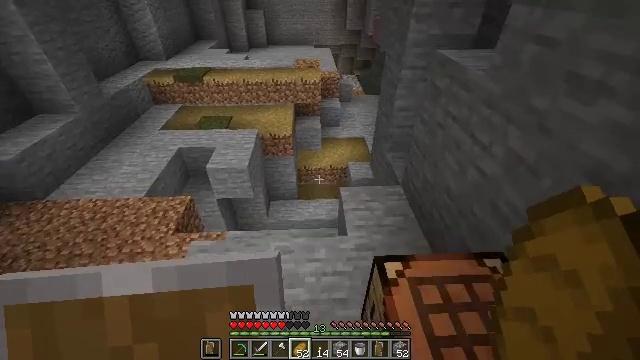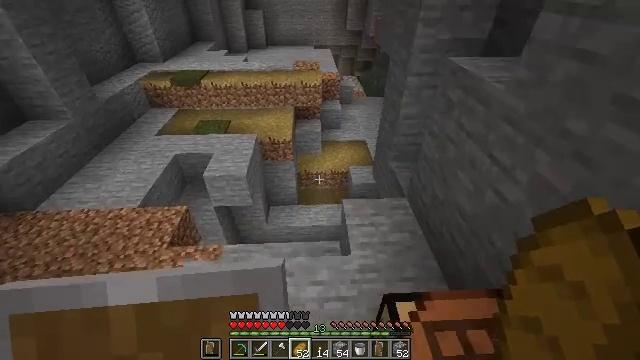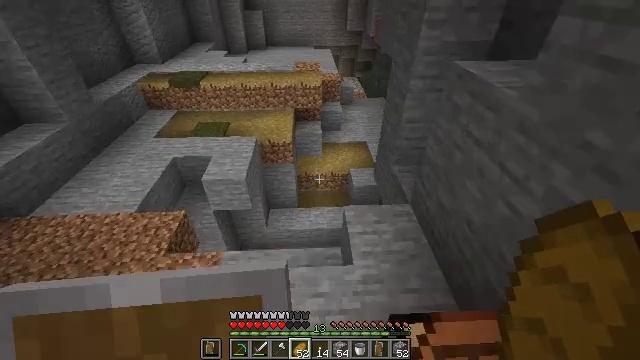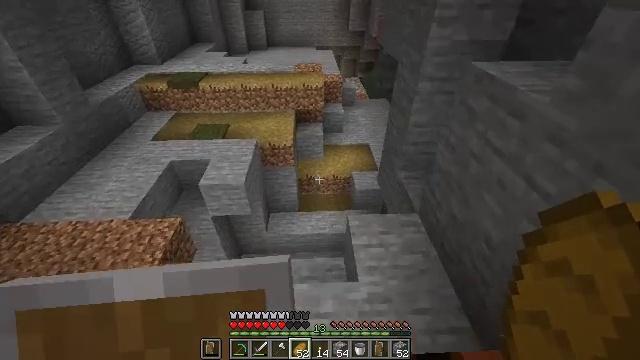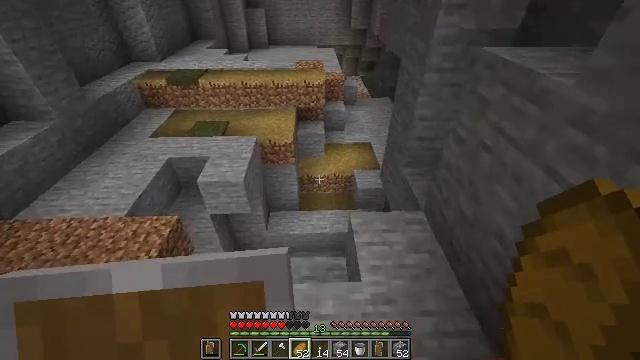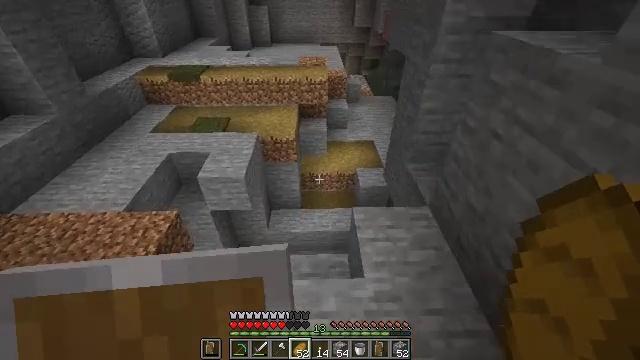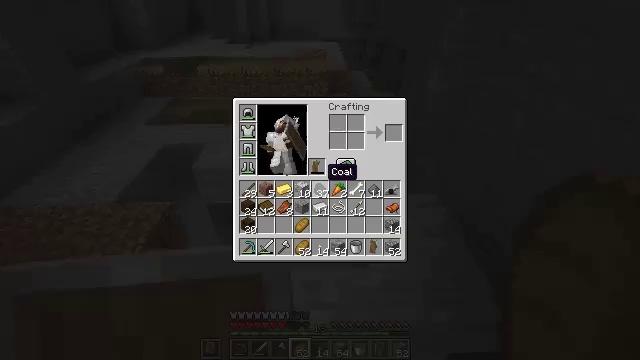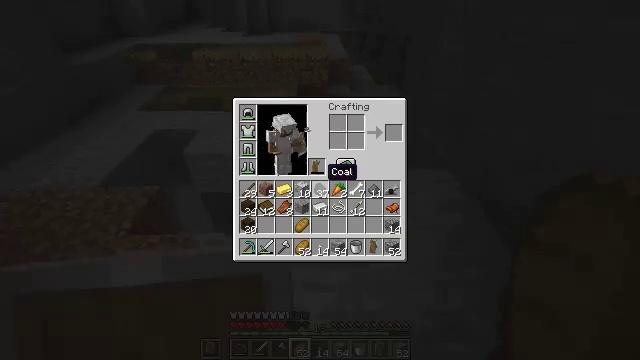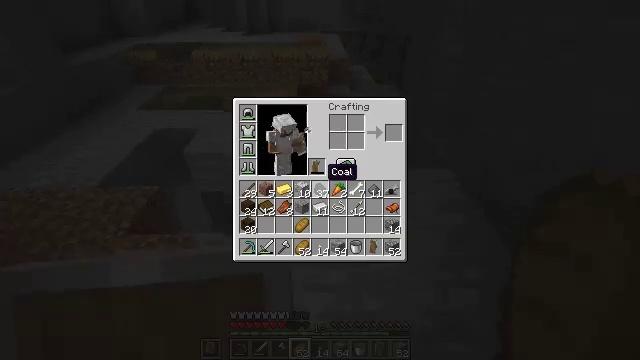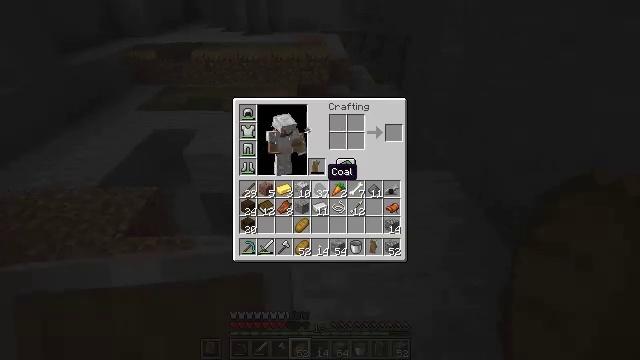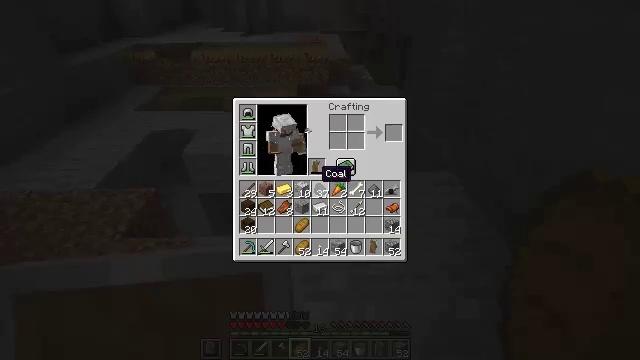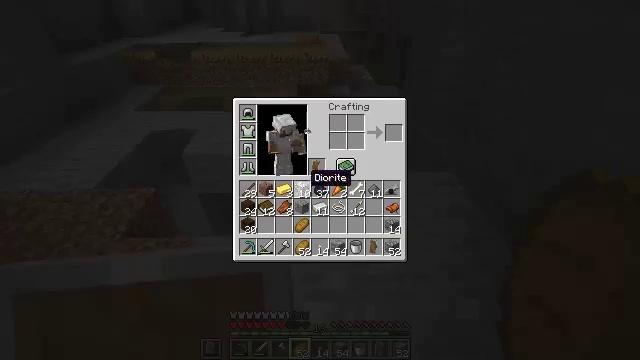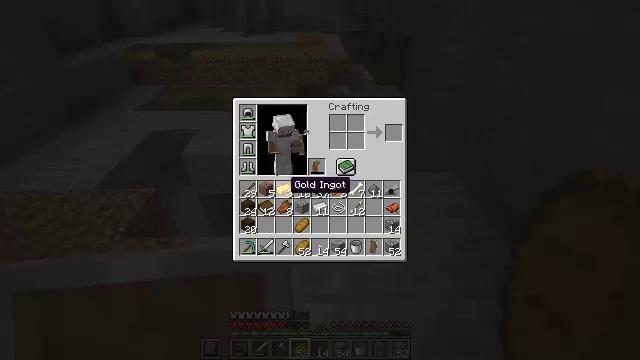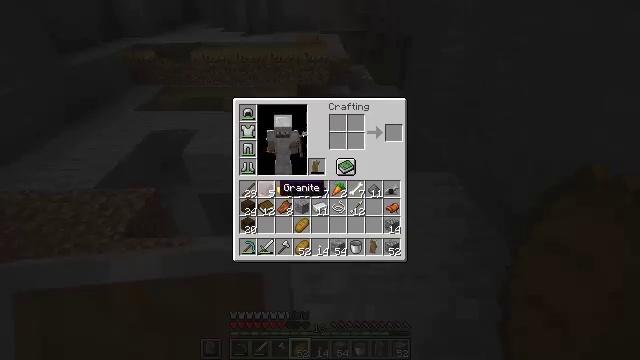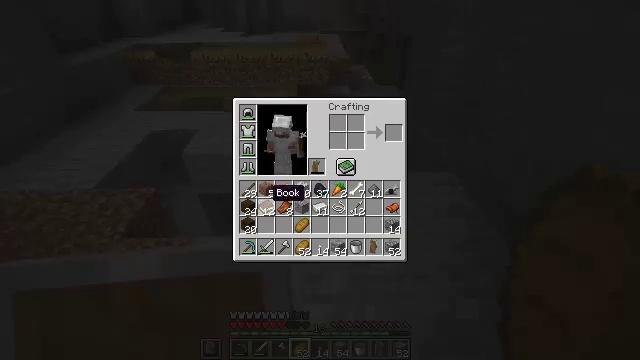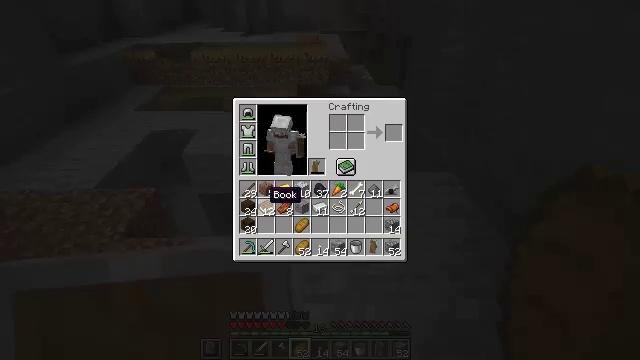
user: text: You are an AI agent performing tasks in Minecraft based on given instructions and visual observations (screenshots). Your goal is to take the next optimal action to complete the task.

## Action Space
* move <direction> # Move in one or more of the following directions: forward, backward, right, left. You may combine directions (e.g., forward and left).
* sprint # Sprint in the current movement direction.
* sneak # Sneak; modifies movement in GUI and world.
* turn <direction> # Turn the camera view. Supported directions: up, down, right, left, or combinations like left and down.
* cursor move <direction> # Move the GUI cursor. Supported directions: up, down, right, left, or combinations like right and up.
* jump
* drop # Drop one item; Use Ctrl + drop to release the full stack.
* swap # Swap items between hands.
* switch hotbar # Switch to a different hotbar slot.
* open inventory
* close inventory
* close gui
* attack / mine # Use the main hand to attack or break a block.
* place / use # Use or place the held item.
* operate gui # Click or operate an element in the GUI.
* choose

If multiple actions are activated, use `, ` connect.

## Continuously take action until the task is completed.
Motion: motion action
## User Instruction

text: Drop a shield.
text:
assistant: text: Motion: move forward
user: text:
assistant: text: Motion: move forward
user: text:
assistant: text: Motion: no_op
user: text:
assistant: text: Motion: no_op
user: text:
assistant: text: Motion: no_op
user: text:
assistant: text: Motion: close inventory
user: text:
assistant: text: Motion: close inventory
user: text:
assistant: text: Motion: close inventory
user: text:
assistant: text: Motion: open gui
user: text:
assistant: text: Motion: no_op
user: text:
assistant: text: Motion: cursor move left
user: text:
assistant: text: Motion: cursor move left and down
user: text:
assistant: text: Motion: cursor move left
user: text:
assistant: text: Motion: cursor move left
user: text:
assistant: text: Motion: no_op
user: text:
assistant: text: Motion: no_op
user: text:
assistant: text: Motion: cursor move right
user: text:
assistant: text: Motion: cursor move right
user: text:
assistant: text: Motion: turn right and up, close gui
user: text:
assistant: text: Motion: turn right and up, open inventory
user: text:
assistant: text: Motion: turn right
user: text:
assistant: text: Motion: turn right
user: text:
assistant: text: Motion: turn right and up
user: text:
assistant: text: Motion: no_op
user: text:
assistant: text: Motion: close inventory
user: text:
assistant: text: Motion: close inventory
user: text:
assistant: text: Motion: close inventory
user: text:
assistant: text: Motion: cursor move left, open gui
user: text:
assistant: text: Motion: cursor move left
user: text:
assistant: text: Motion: cursor move left